Question: I have some test data:
'''
import numpy as np
x_data = np.arange(10)
y = np.random.rand(len(x_data))
'''
With different properties
'''
ix1 = x_data < 5
ix2 = x_data >= 5
'''
I want to investigate the differences visually, but am messing the plot up:
'''
import matplotlib.pyplot as plt
import seaborn as sns
sns.set_context('poster')
fig, ax = plt.subplots(figsize=(4, 4))
for i, x in enumerate(x_data):
if ix1[i]:
sns.set_palette('rainbow', sum(ix1))
if ix2[i]:
sns.set_palette('coolwarm', sum(ix2))
plt.plot(x, y[i], 'o', label='{}'.format(x))
plt.legend(loc='best', prop={'size': 6})
plt.show()
'''
The result should be points 0-4 are rainbow (red-violet) and points 5-9 are coolwarm (blue-white-red), but instead:

So, two questions:
1. Is it ok to call sns.set_palette() after calling plt.subplots?
2. Is there a way to set the palette more than once?
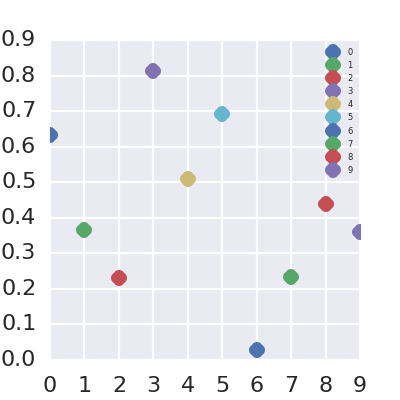
Answer: No, because of the way matplotlib works, the color palette is a property of the 'Axes' object and so whatever the currently set palette is at the time an 'Axes' is created is what it's going to use. This is possible to get around if you want to hack on private attributes (see <URL>, but I wouldn't really recommend that.
Here's what I could come up with in your case, using a somewhat different approach that might not be broadly applicable:
'''
pal1 = sns.color_palette('rainbow', sum(ix1))
pal2 = sns.color_palette('coolwarm', sum(ix2))
fig, ax = plt.subplots(figsize=(4, 4))
ax.scatter(x_data[ix1], y[ix1], c=pal1, s=60, label="smaller")
ax.scatter(x_data[ix2], y[ix2], c=pal2, s=60, label="larger")
ax.legend(loc="lower right", scatterpoints=5)
'''

FWIW, this visualization feels pretty complex and hard to process (and the two palettes you've chosen overlap a fair amount and aren't really appropriate for these data) so it might be worth starting with something simpler.